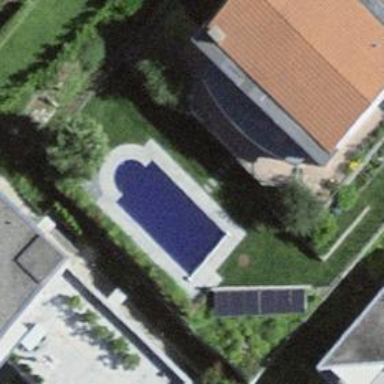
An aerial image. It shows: Swimming pool located in leisure land.